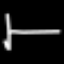
Label: bed